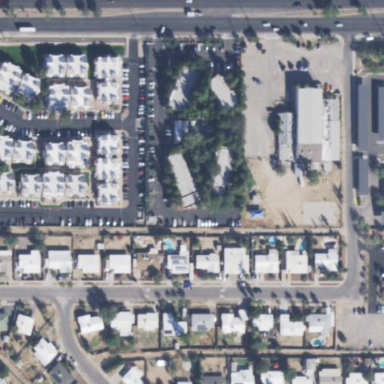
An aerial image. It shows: Residential area with apartments.